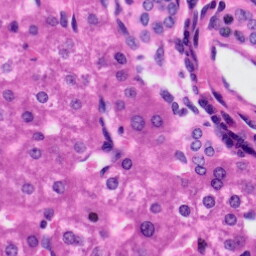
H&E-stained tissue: Liver